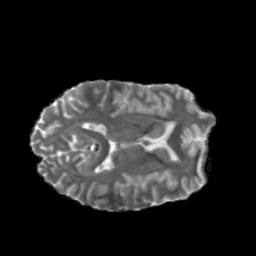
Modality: MD
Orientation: axial
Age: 23
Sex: female
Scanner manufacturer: siemens
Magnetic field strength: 6.98 T
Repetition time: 7.776 s
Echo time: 0.076 s